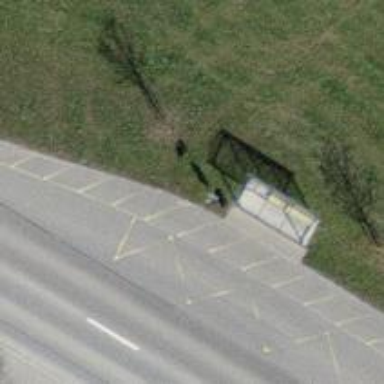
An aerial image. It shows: Platform for public transport. The platform is located by the road.